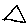
Label: triangle